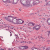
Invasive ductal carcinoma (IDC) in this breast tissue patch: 1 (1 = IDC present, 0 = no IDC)